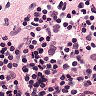
Metastatic tissue present: no